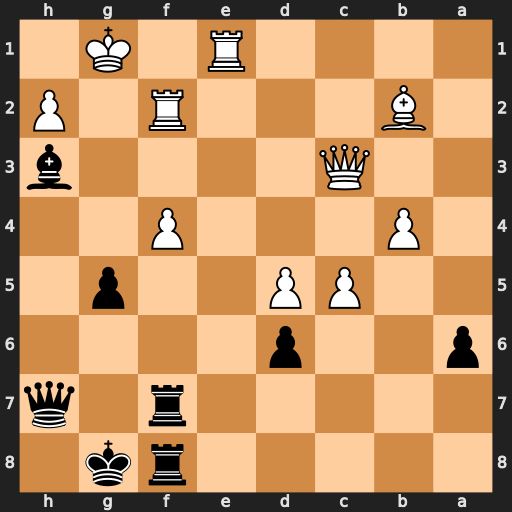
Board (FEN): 5rk1/5r1q/p2p4/2PP2p1/1P3P2/2Q4b/1B3R1P/4R1K1
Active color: b
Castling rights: -
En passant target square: -
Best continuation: Rxf4 Rxf4 Rxf4 Qh8+ Qxh8 Bxh8 Kxh8